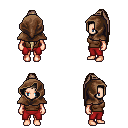
a pixel art fantasy rpg character, female body template, human, light skin, brown sleeveless shirt, red pants, white blonde extra-long topknot hairstyle, cloth hood, four views (front, back, left, right), 2x2 character sprite sheet, small pixel art, hard edges, no anti-aliasing